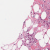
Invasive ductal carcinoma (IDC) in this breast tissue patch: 0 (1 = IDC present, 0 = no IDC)